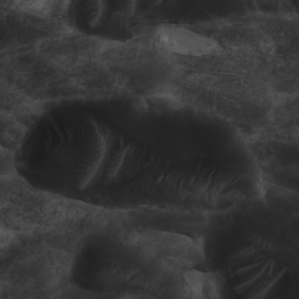
Label: non_frost